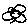
Label: flower